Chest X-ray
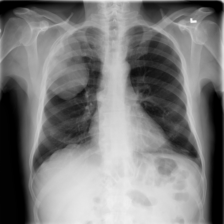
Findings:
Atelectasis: negative
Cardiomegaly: negative
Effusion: negative
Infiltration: negative
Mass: negative
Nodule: negative
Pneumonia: negative
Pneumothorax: negative
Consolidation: negative
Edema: negative
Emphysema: negative
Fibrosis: negative
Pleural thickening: negative
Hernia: negative